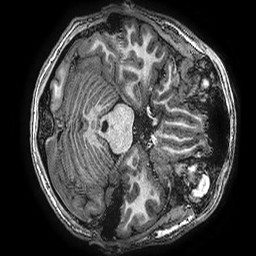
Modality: T1w
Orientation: axial
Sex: male
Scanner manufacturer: ge
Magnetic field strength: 3 T
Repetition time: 0.00766 s
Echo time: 0.003476 s